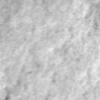
Label: no_change